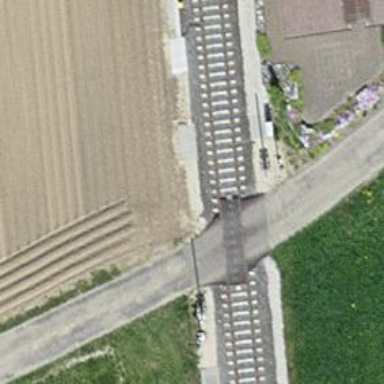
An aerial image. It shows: Level crossing along the railway.